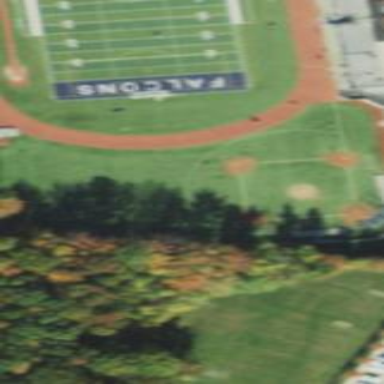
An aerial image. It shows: Baseball pitch for leisure land.